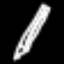
Label: pencil